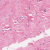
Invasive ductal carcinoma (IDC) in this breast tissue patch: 1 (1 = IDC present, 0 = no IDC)